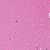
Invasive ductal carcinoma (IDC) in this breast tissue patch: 0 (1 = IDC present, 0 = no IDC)